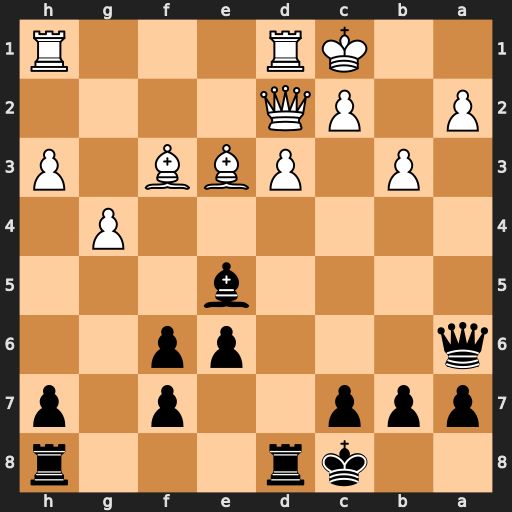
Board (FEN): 2kr3r/ppp2p1p/q3pp2/4b3/6P1/1P1PBB1P/P1PQ4/2KR3R
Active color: b
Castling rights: -
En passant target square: -
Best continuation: Qa3+ Kb1 Qb2#